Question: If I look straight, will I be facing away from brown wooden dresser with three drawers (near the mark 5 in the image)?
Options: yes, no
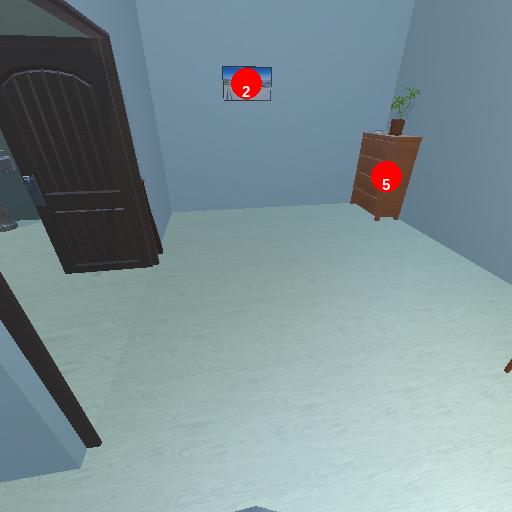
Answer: yes